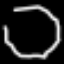
Label: octagon